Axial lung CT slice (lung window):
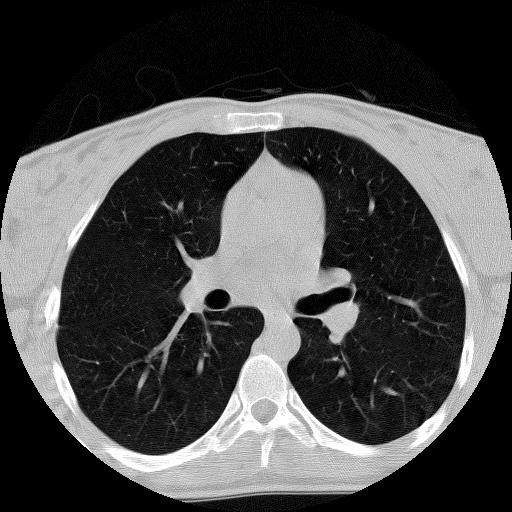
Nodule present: no